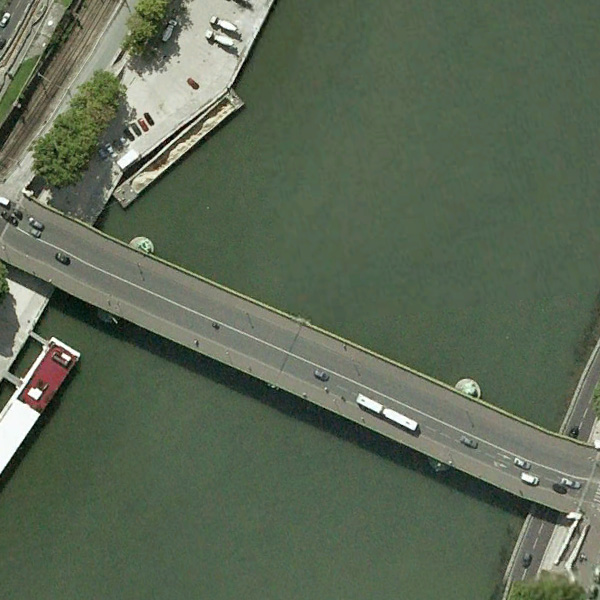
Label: Bridge